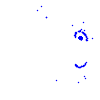
Particle: electron